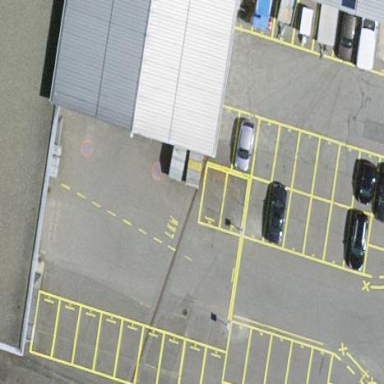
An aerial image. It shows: Street side parking area.